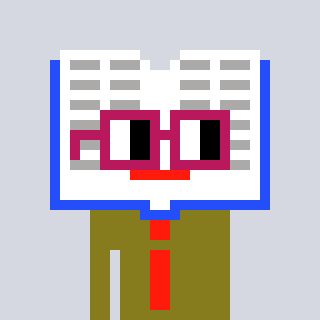
a pixel art character with square dark red glasses, a dictionary-shaped head and a gunk-colored body on a cool background